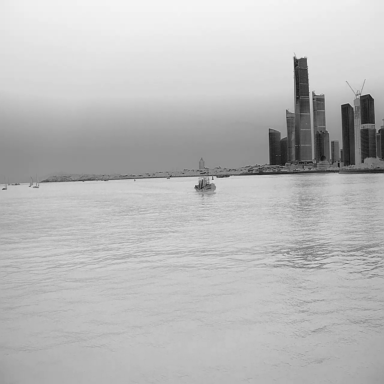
There is a container_ship in the infrared image.